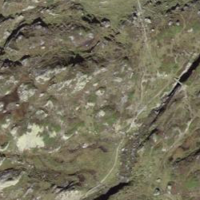
EUNIS habitat code: 23
Species observed at this site:
Pseudochorthippus parallelus
Zootoca vivipara